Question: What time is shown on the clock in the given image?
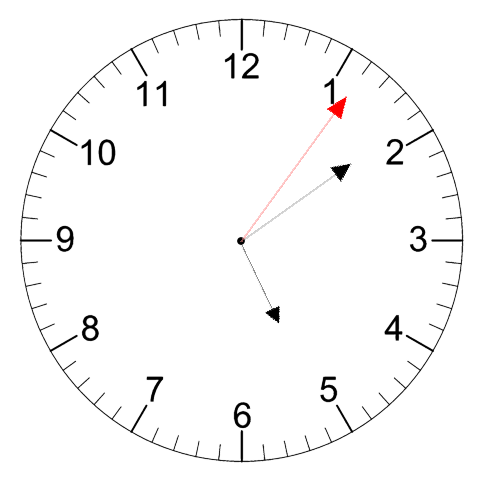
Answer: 05:09:06